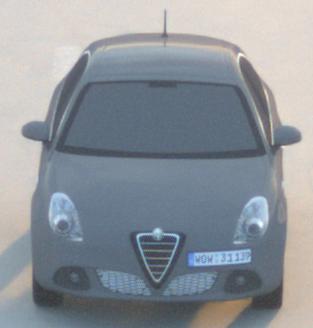
Make: Alfa Romeo
Model: Giulietta 1.4 TB 16V
Detailed model: Giulietta (940)
Model produced from: 2010/05
Model produced until: 2013/03
Doors: 5
Color: gray
Road condition: dry road
Daytime: sunrise or sunset
Contrast: low contrast